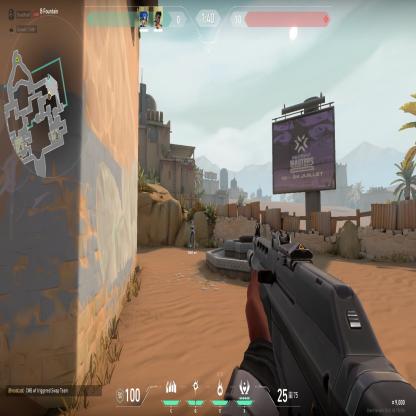
Label: teammate